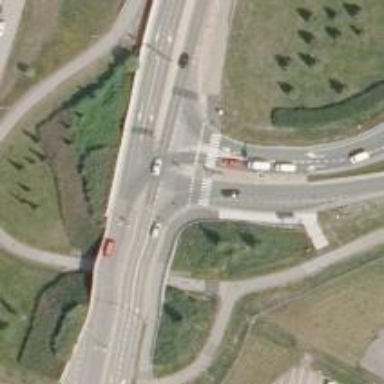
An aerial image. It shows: Trunk link road with asphalt surface.